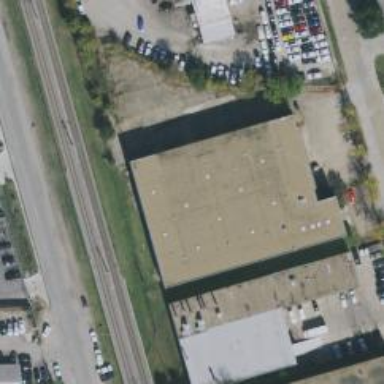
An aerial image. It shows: Warehouse building.